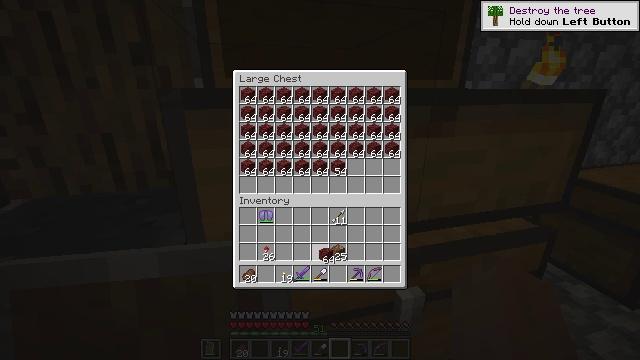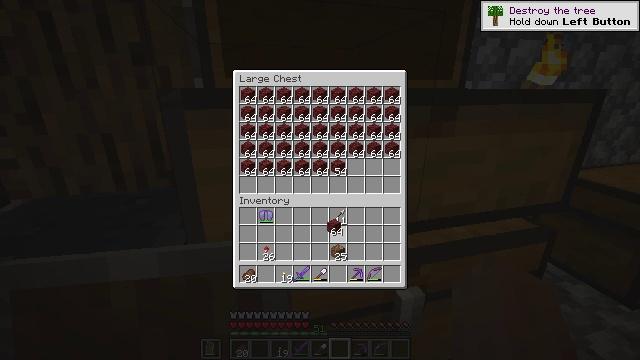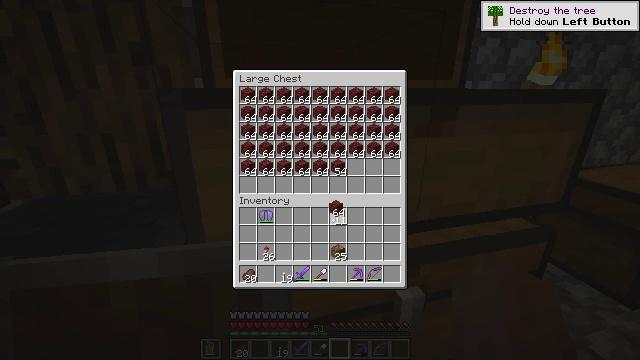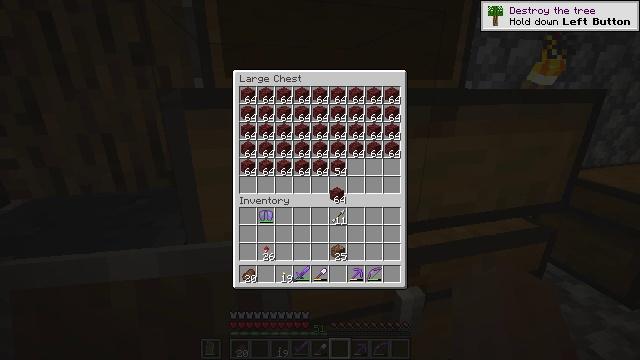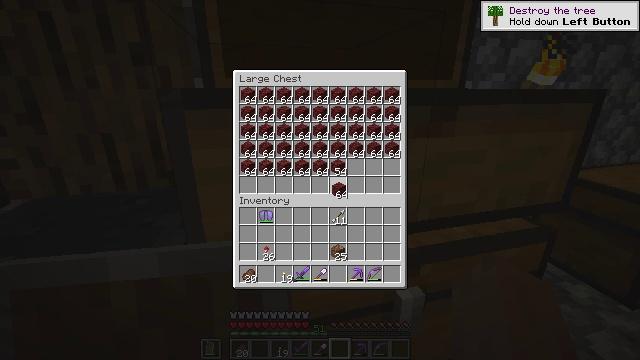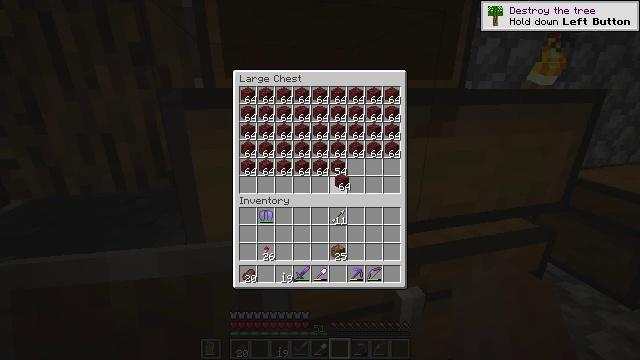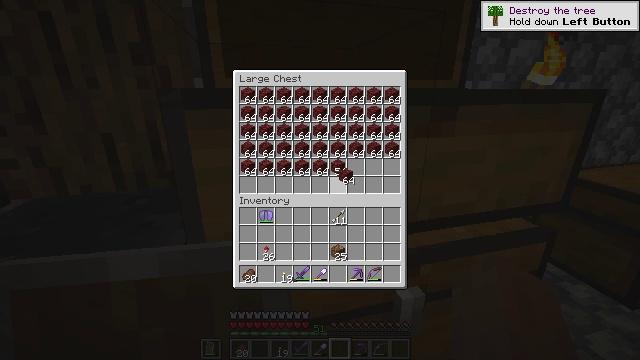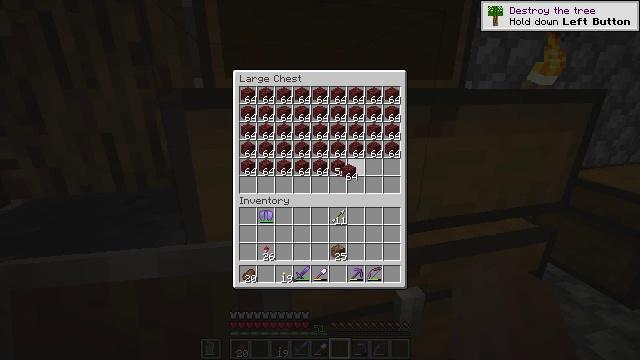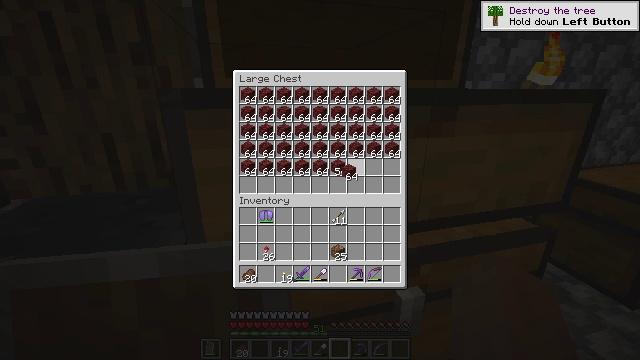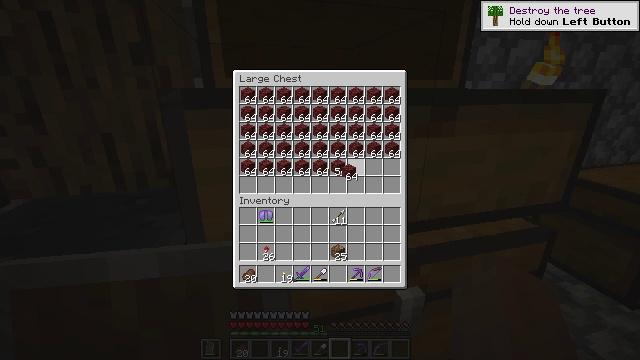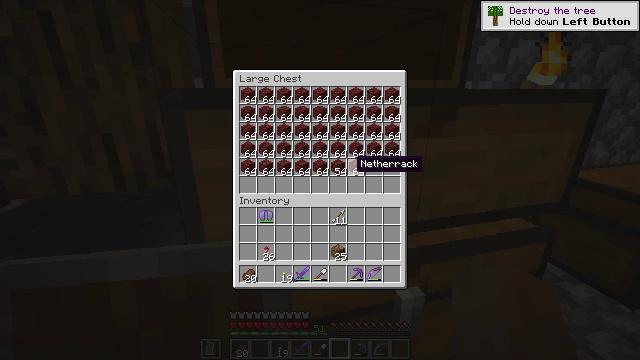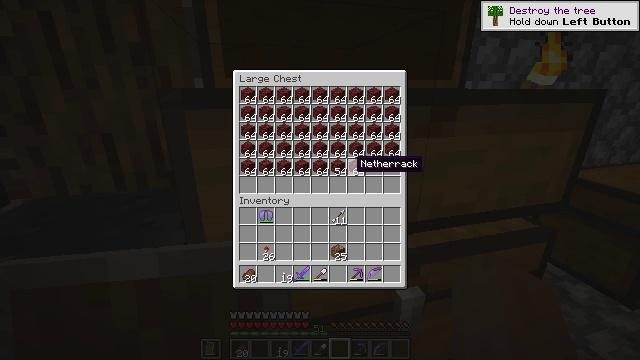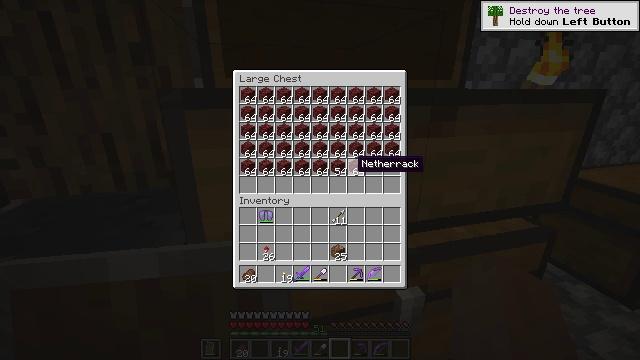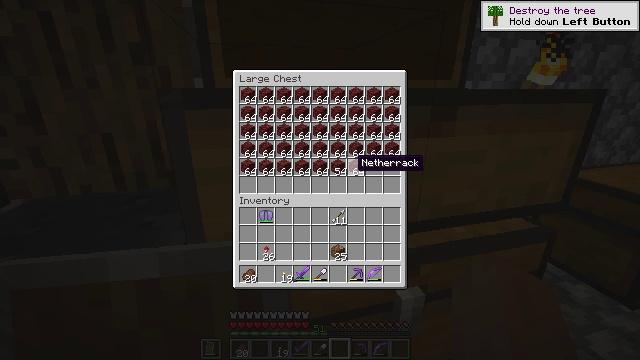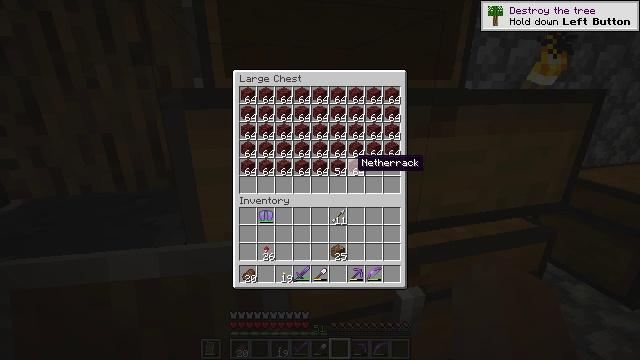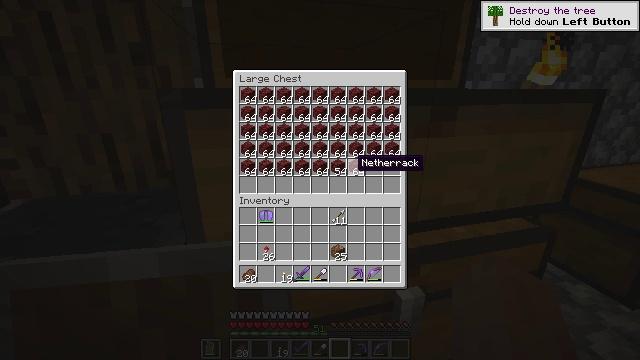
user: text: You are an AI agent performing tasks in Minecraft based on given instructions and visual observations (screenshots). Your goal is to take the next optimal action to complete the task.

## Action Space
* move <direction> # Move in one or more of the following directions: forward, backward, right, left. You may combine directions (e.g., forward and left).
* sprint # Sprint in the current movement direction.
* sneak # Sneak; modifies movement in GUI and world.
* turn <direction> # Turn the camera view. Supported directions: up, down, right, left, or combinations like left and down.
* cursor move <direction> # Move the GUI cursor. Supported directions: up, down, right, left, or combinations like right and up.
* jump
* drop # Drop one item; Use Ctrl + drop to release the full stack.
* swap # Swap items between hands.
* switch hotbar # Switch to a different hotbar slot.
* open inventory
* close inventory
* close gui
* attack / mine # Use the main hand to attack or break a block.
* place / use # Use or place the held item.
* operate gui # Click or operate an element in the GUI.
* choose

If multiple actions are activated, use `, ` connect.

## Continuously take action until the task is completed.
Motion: motion action
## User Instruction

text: Break the shulker box to collect it.
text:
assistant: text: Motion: sneak, turn right and up
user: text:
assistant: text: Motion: turn up
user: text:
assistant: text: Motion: turn up
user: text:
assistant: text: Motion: no_op
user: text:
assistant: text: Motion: turn up
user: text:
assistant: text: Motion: no_op
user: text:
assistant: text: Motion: no_op
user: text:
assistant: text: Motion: attack / mine
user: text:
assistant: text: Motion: attack / mine
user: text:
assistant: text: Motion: no_op
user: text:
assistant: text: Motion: no_op
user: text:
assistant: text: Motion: no_op
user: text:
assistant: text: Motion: no_op
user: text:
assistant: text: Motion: no_op
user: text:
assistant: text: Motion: no_op
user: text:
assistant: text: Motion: no_op
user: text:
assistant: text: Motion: no_op
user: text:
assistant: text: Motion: no_op
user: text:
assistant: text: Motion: no_op
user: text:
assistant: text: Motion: close inventory
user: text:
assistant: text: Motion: turn right, close inventory
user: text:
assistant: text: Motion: turn right and down, close inventory
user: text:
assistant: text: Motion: turn right and down
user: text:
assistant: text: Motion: turn right and down
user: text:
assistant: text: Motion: turn right and down
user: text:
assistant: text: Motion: turn right and down
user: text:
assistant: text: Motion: turn right and down
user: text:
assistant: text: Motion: turn up
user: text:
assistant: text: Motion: no_op
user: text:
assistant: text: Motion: turn right